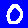
Digit: 0